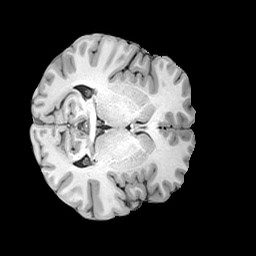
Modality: T1w
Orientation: axial
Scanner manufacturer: siemens
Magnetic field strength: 3 T
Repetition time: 2 s
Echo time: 0.0024 s